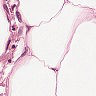
Metastatic tissue present: no